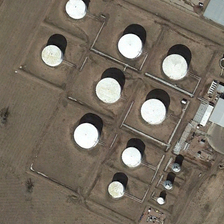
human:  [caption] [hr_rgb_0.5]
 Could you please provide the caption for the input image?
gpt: many storage tanks are surrounded by bareland .

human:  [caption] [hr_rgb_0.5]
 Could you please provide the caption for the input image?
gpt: many storage tanks are surrounded by bareland .

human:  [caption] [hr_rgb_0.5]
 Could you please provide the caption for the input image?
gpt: many storage tanks are surrounded by bareland .

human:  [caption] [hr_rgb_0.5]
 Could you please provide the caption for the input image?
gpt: many storage tanks are surrounded by bareland .

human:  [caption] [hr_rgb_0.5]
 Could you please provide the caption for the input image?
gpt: many storage tanks are surrounded by bareland .